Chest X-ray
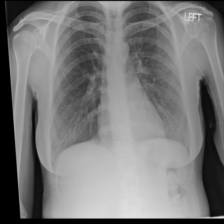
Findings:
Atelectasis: negative
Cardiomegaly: negative
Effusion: negative
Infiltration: negative
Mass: negative
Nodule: negative
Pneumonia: negative
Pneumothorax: negative
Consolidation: negative
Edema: negative
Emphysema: negative
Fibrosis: negative
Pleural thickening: negative
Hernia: negative